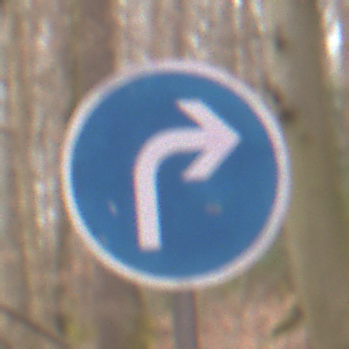
Verkehrszeichen: VorgeschriebeneFahrtrichtungRechts
Umgebung: Outdoor, Nature
Tageszeit: Midday
Wetter: Overcast
Licht: Natural
Jahreszeit: Autumn
Kontrast: LowContrast